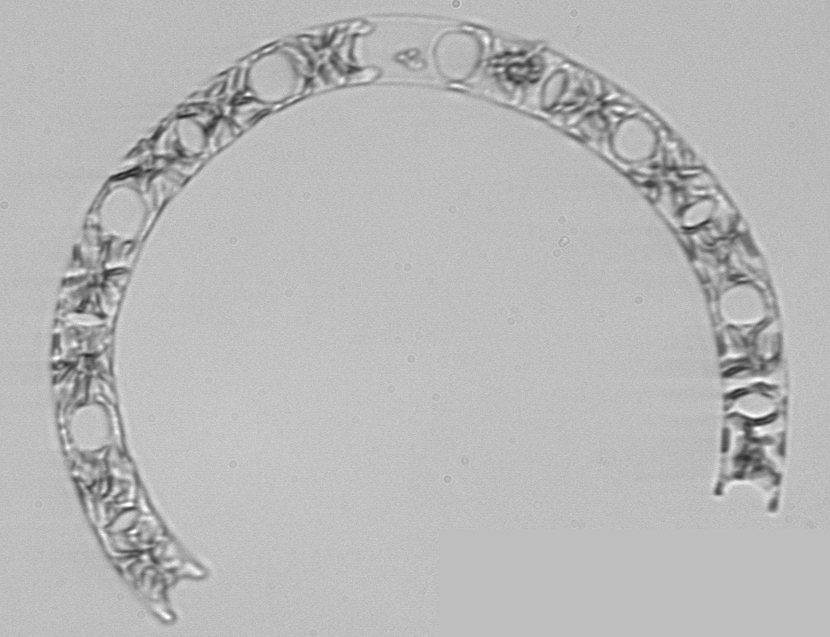
Label: Eucampia